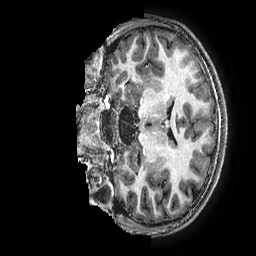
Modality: T1w
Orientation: coronal
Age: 14
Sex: male
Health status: ill
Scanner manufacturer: ge
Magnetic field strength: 3 T
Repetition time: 0.00766 s
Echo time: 0.003476 s